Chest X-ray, AP view. Patient: 21 years old, sex F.
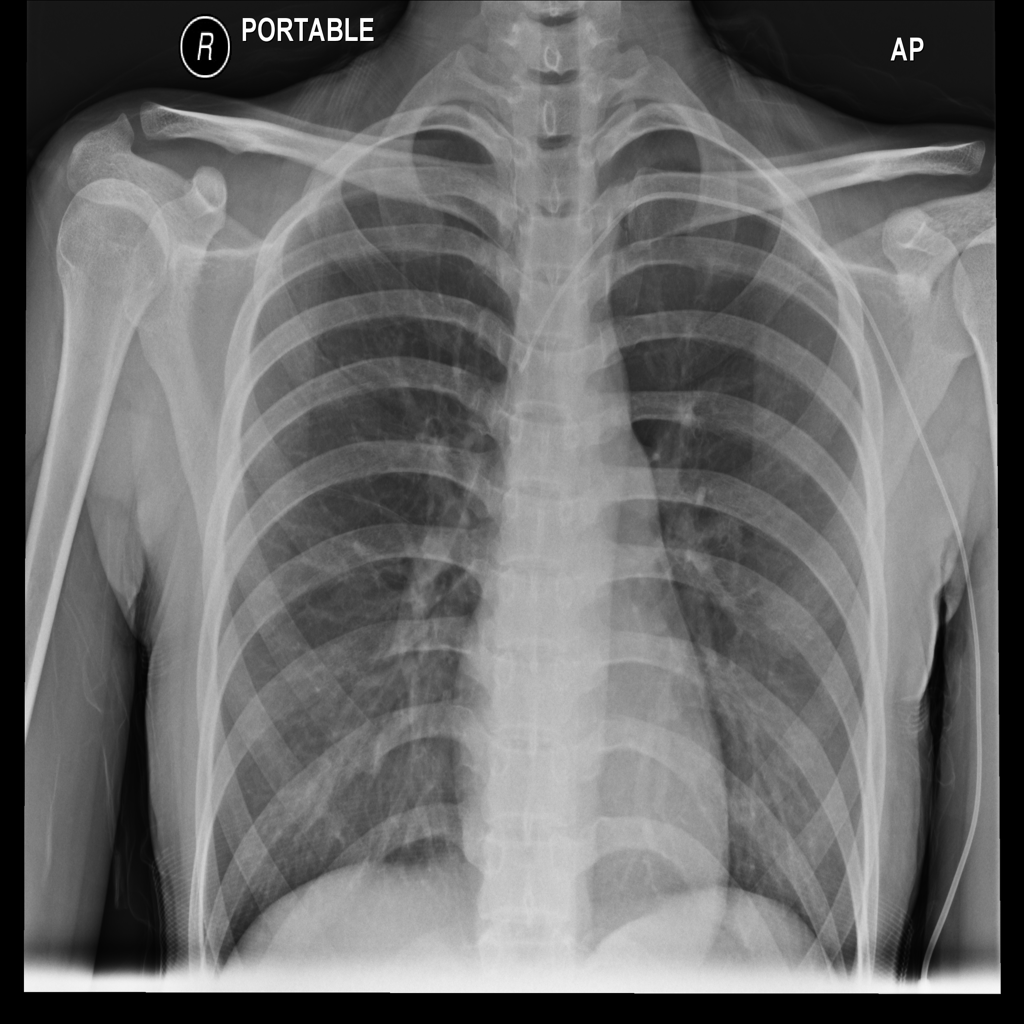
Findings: No Finding